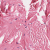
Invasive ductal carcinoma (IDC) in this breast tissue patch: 0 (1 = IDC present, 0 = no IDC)